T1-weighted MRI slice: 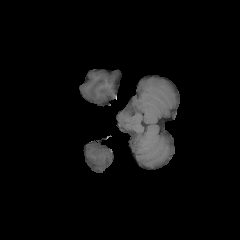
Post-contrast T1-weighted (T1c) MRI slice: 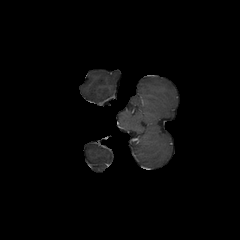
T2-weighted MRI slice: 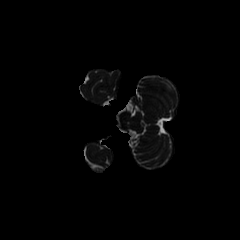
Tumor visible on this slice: no